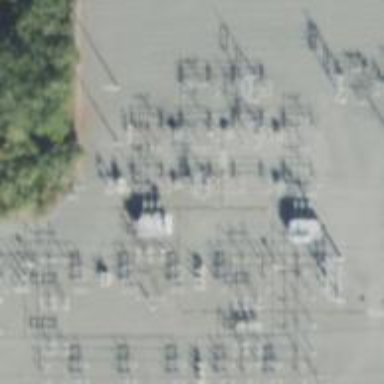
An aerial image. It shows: Switch used for power control.